Question: I am using the following to create an NSPopupButton programmatically:
'''
...
NSPopUpButton *accessoryView = [[NSPopUpButton alloc] initWithFrame:NSMakeRect(0, 0, 100, 24) pullsDown:YES];
NSFont *aFont = [NSFont systemFontOfSize:[NSFont systemFontSizeForControlSize:NSSmallControlSize]];
[accessoryView setBezelStyle:NSRecessedBezelStyle];
[accessoryView setFont:aFont];
[accessoryView setShowsBorderOnlyWhileMouseInside:YES];
[accessoryView setAutoresizingMask:NSViewMaxXMargin | NSViewMinYMargin];
NSArray *popupItems = [[NSArray alloc] initWithObjects:@"Your Account", @"Sign In", @"Create Account", nil];
[accessoryView addItemsWithTitles:popupItems];
...
'''
Now, when I add the NSPopUpButton to my view, I end up with the button's text overlapping the icon used for the dropdown menu. I have seen this previously when I use NSControl:setAlignment but I am not using this here. Here is the output:

Can anyone see what I'm doing wrong?
Take care,
Jeremy
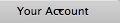
Answer: It just so happens this is a simple fix. (Thanks Beelsebob on irc.freenode.net!) Basically, you need to have the following code:
'''
[[accessoryView cell] setArrowPosition:NSPopUpArrowAtBottom];
'''
in there somewhere. (I added it just below the line to add the menu items.) I had read the API docs on this call a few times before, since I had implemented the same call with a value of NSPopUpNoArrow to remove the arrow as an interim fix, but it didn't make it clear that the proper value being used above would do what it's doing. Problem solved.